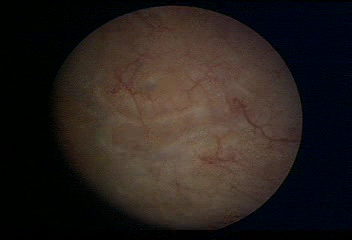
Modality: WLC
Class: Normal mucosa
Bladder cancer association: No